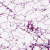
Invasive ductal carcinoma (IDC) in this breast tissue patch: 0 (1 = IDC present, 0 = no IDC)